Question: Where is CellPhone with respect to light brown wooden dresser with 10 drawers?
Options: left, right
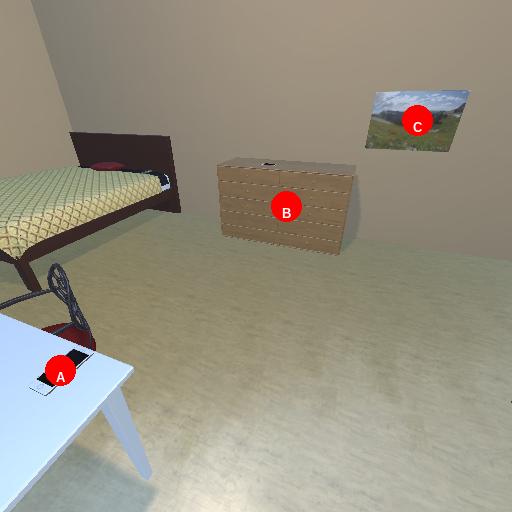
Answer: left